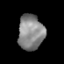
Tissue: prostate
Cell type: T cells
Senescence score: 0.3076
Nuclear area (px): 879
Mean DAPI intensity: 135.96